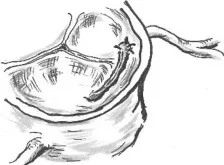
By this, enlarging the ostium and eliminating the dynamic obstruction of the proximal main stem of the LCA (C).
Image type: radiology (mri)